Field crop: maize
Growth stage: 2
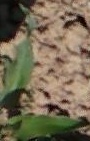
Species: maize